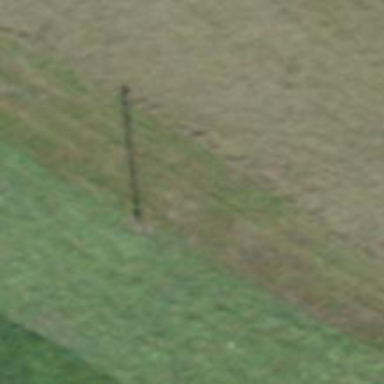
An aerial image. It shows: Minor power line.